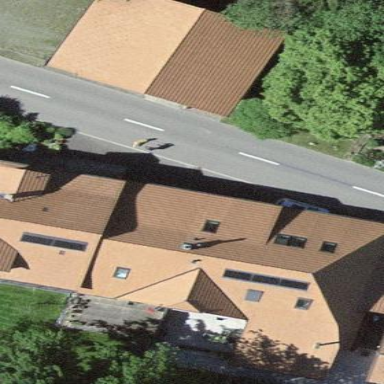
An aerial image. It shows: Building with half-hipped roof made of roof tiles.